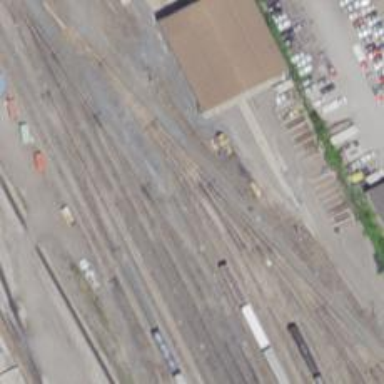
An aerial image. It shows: Railway yard in service.